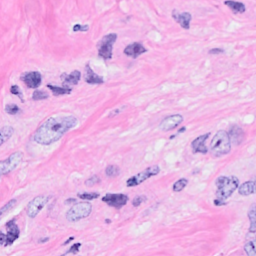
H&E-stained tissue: Breast